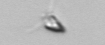
Label: Pyramimonas